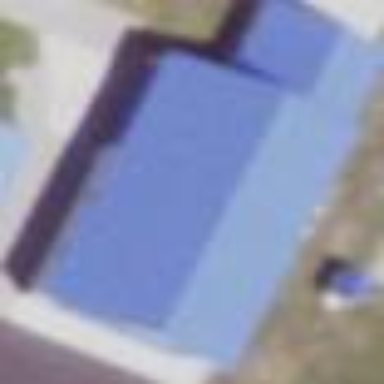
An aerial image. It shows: Hangar building.